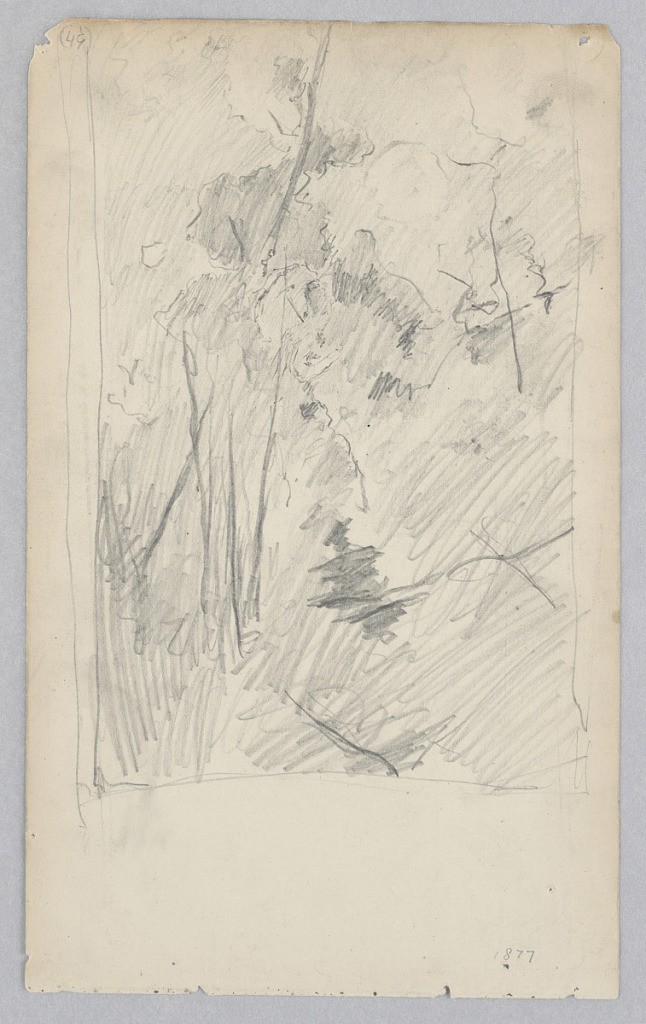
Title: Landscape
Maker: Robert Frederick Blum, American, 1857–1903
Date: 1877
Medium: Graphite on wove paper
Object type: Drawing
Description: Sketch of landscape with a steep hill and trees.